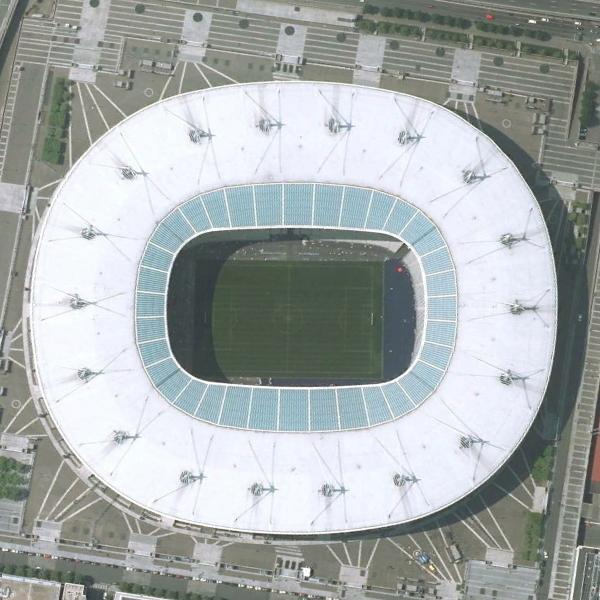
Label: Stadium